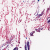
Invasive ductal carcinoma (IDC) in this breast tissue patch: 0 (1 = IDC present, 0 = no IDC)